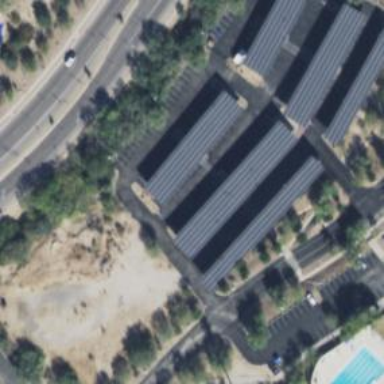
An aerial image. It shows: Solar power generator utilizing photovoltaic technology with solar photovoltaic panels.